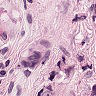
Metastatic tissue present: yes